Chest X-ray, PA view. Patient: 65 years old, sex F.
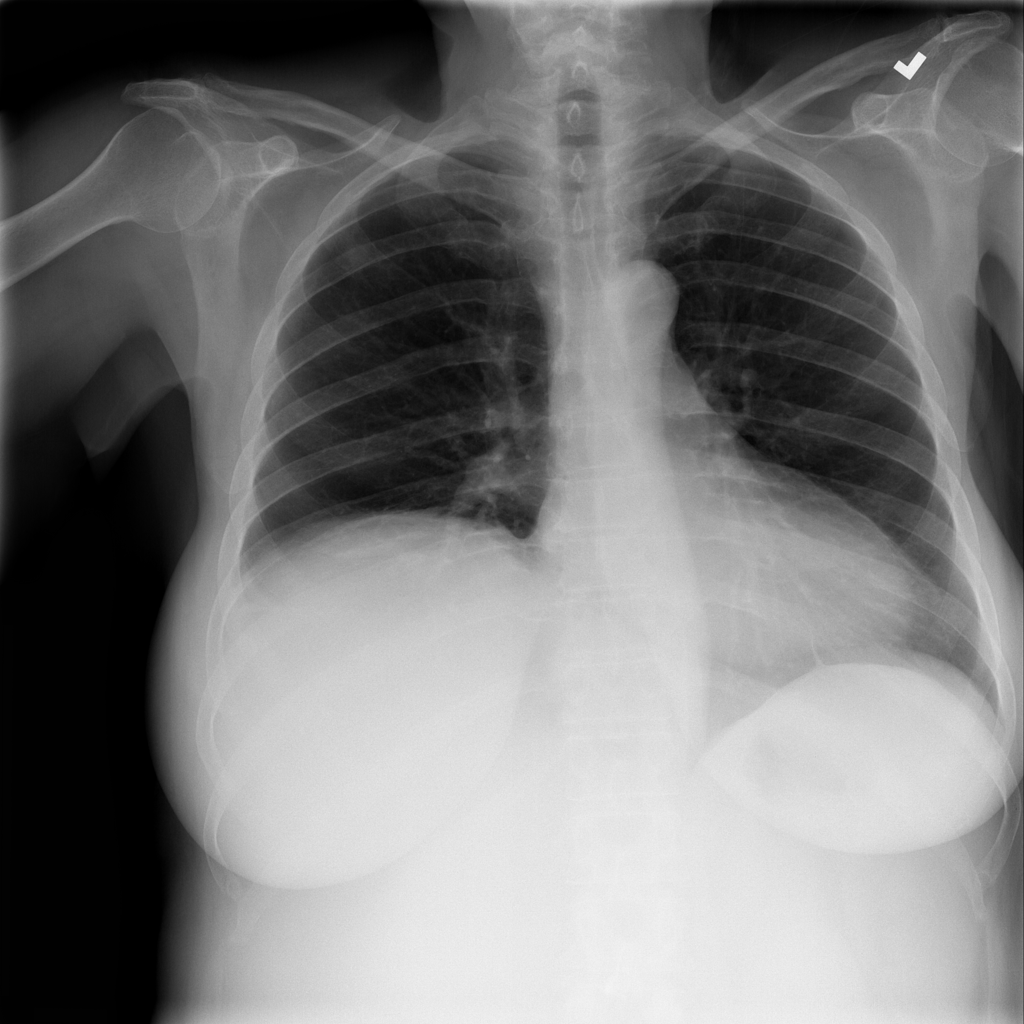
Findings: No Finding